Field crop: maize
Growth stage: 1
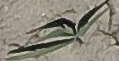
Species: sorghum